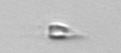
Label: Calciopappus